Question: I have an xdebug profile on a php script that I parsed with kcachegrind. Here is a screenshot showing that the most time spent inside any given function was spent inside '<cycle 1>' and the top 'Callers' were made from 'include' and 'include_once' in index.php.

This profile was run during a stress-test using apache 'ab' so there were many concurrent connections occurring.
What does '<cycle 1>' indicate on an xdebug profile?
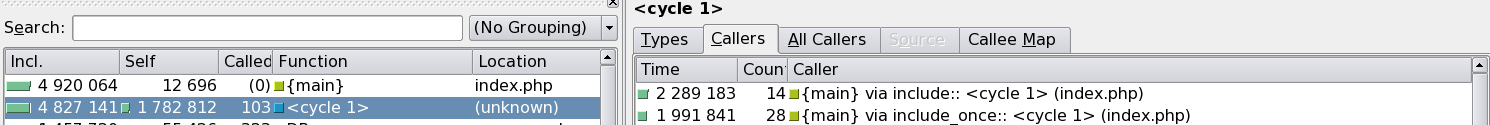
Answer: It is heuristic cycle detection. You can turn it off from toolbar or from menu "View->Detect cycles" or "View->Do cycle detection".
Cycle is something like recursion, both direct ( 'f() -> f() -> f()' where '->' means call ) and indirect ( 'f()->g()->f()->g()->f()')
Callgring format (used in kcachegrind) is not saving full call stack, it stores only pairs caller-callee and it may be hard to restore longer cycles from this information